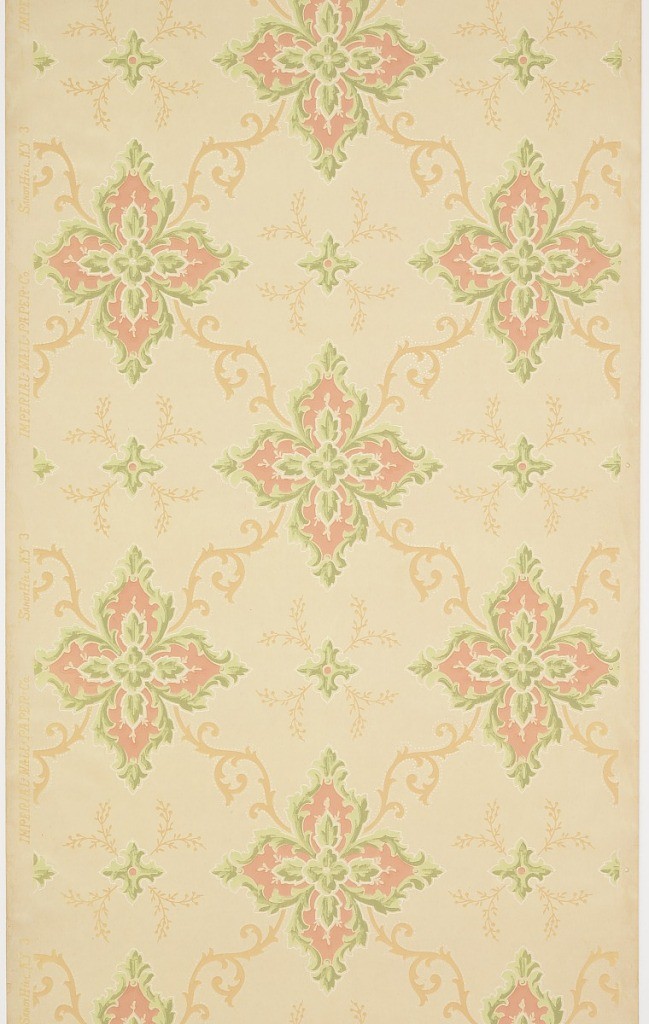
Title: Ceiling paper
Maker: Imperial Wallcoverings Inc., American, founded 1901
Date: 1905–1915
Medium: Machine-printed paper, liquid mica
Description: On light blue ground, floral motifs composed of four pink and green flowers with light orange scrolls.